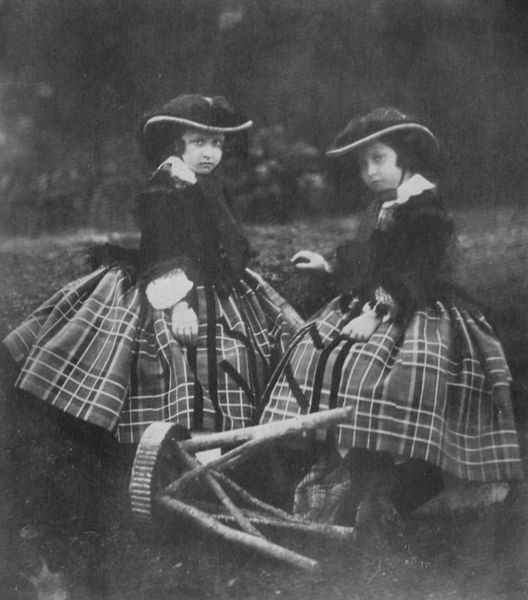
Titel: Die Prinzessinnen Helena und Louise
Künstler: Roger Fenton
Standort: Bath
Institution: The Royal Photographic Society
Schlagwörter: dunkel, hand, weiß, frauen, landschaft, mädchen, sitzen, grau, hell, holz, hut, hüte, kariert, kleid, kleider, schwarz, stuhl, blick, gras, gürtel, rasen, wiese, karo, karriert, muster, rock, schleife, alt, anzug, gesichter, jacke, jung, augen, blicke, bluse, böse, gesicht, kragen, stehen, weit, hände, portrait, porträt, hügel, natur, boden, haare, pose, kind, spitzen, schleifen, england, traurig, wald, kinder, garten, adelige, beine, liegen, zwei, röcke, blusen, hang, klein, linien, hocker, schemel, draussen, streifen, rüschen, hutkrempe, geschwister, schwestern, foto, fotografie, photographie, gemustert, posen, karos, doppelportrait, doppelporträt, schwarz-weiss, jacken, kleidchen, photo, tracht, trachten, freilicht, zwei mädchen, bänder, töchter, moser, reifröcke, schwarzwald, gleich, zwilling, zwillinge, umgekippt, ängstlich, inszeniert, hüt, kelider, krempen, 19 jahrhundert, karoröcke, umgefallener hocker, schwarzwaldhüte, ängstlichkeit, kaor, schwarzwaldhut